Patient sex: M
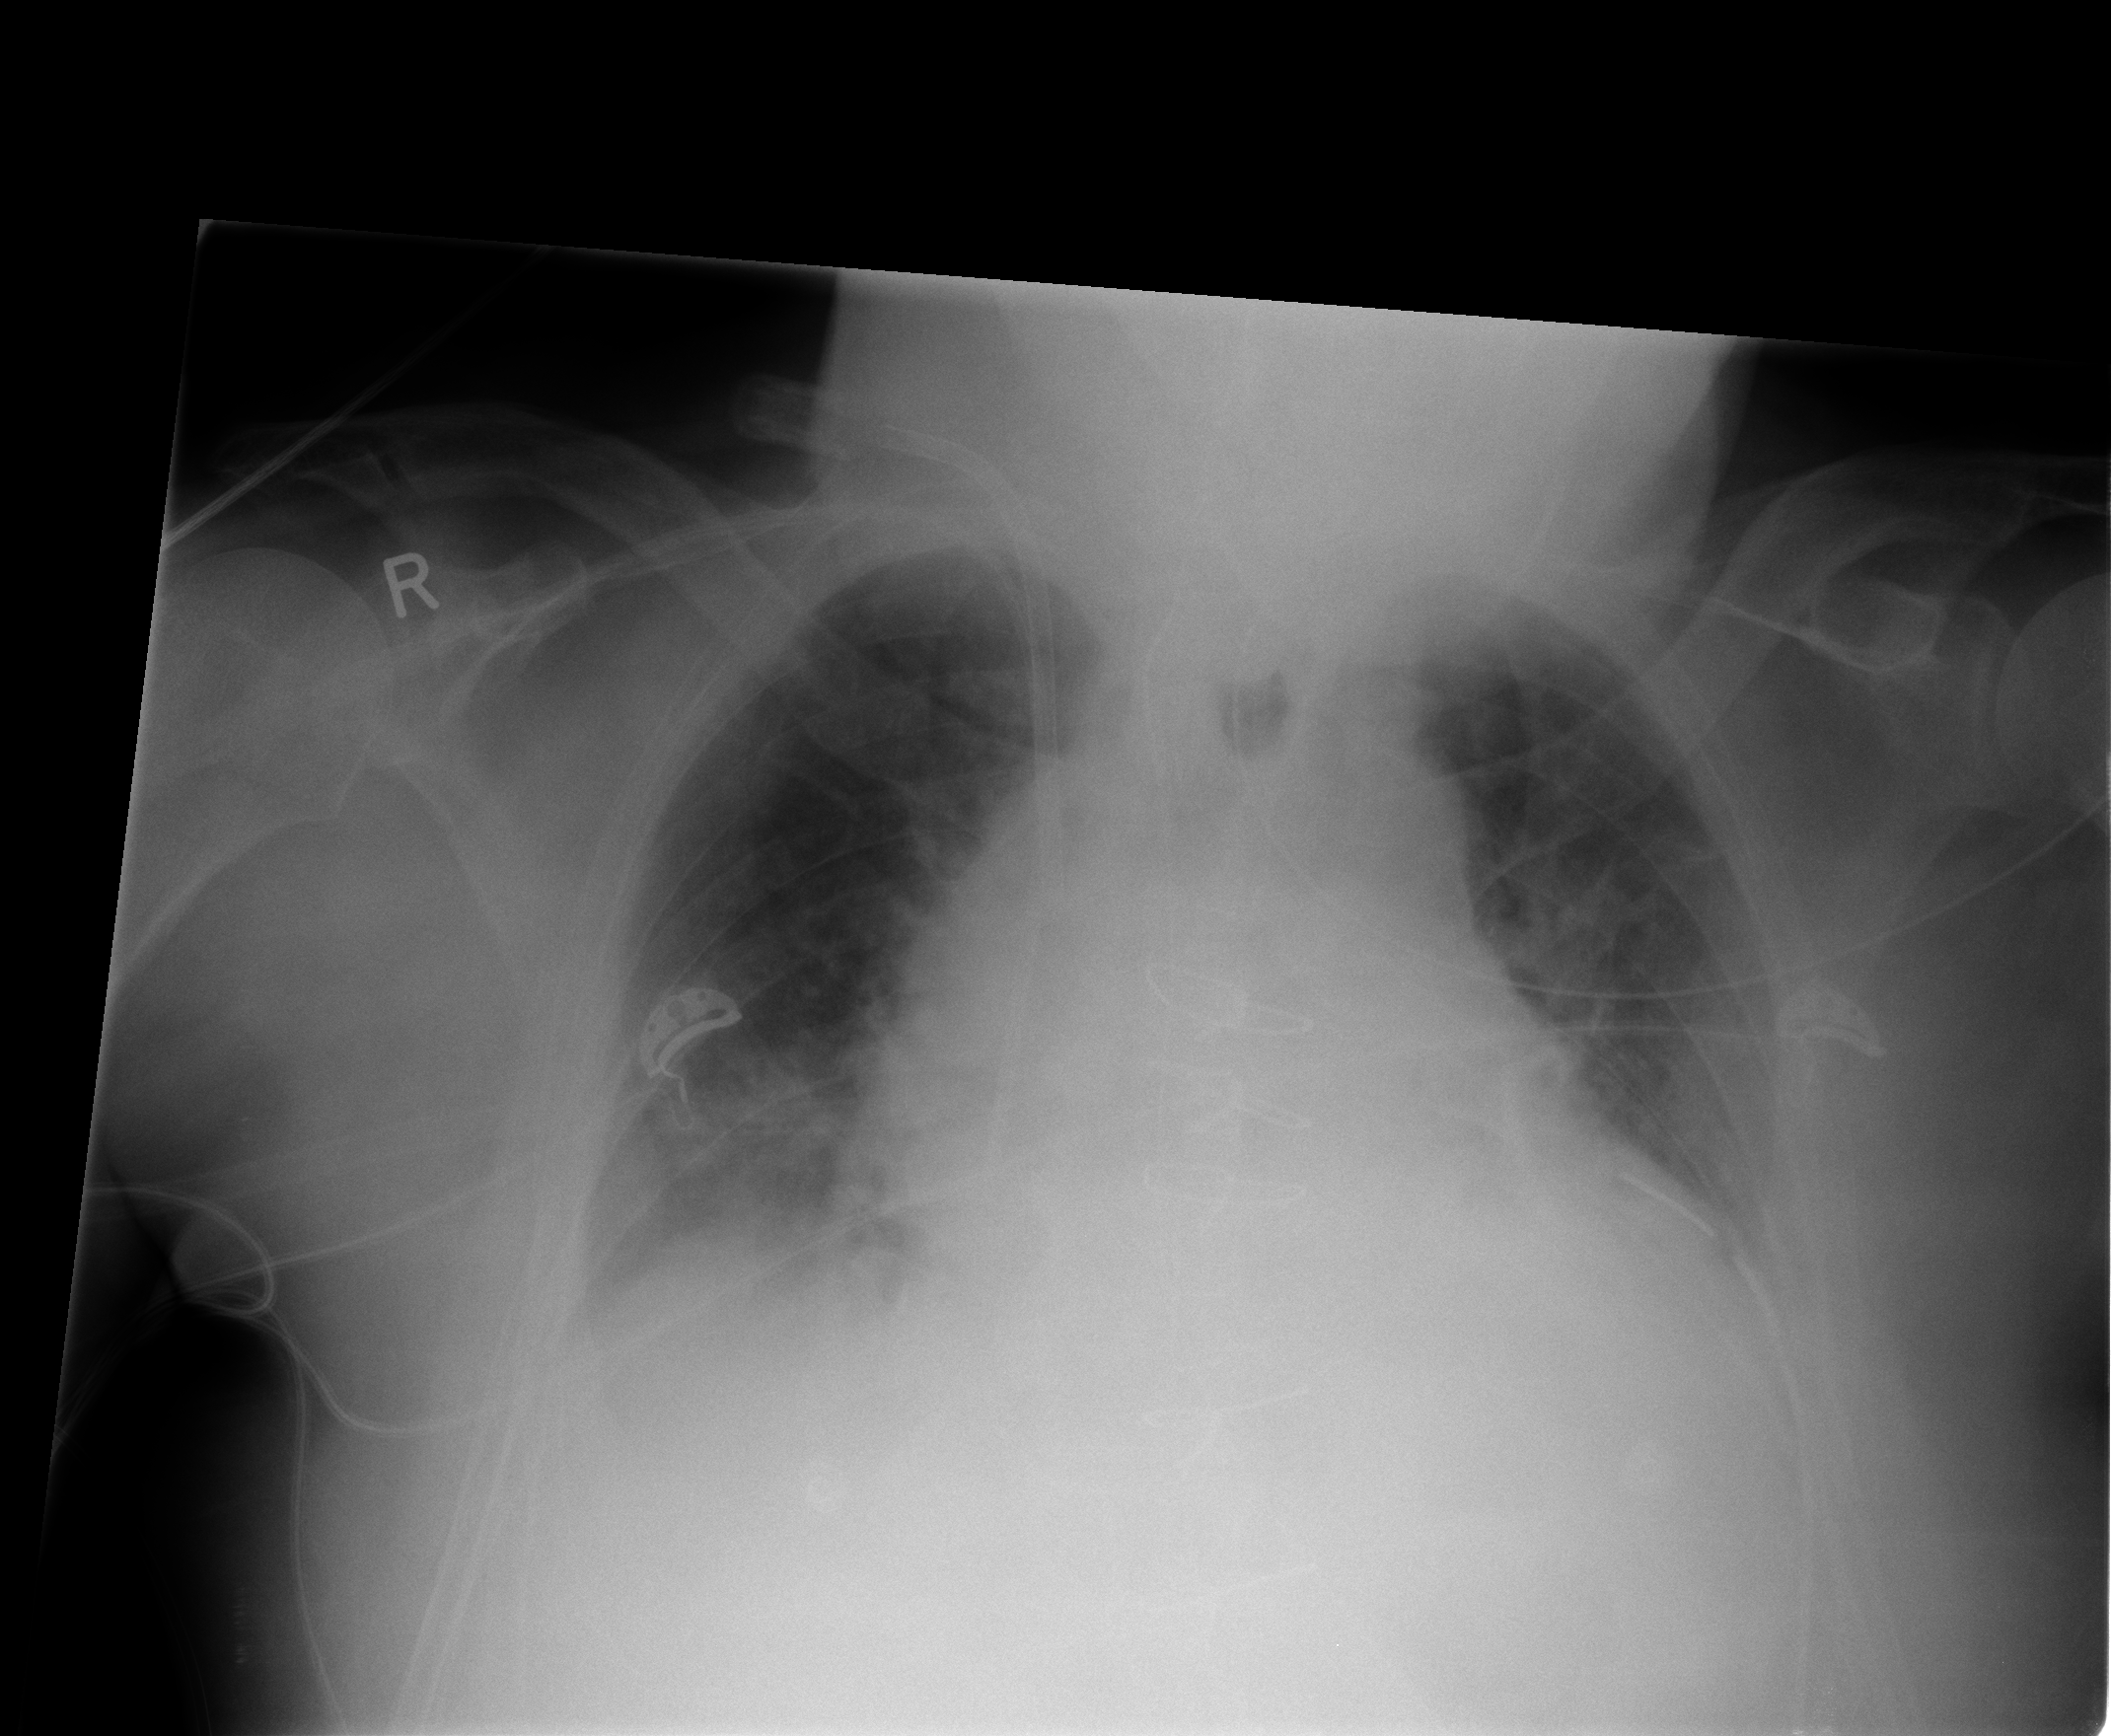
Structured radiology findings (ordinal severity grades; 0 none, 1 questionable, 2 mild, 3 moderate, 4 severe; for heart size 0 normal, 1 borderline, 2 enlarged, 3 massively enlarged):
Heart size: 2
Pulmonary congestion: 2
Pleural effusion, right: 2
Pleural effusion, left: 2
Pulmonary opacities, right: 2
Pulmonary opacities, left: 2
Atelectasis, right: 2
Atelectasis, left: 2